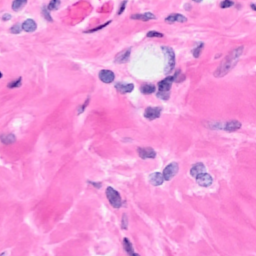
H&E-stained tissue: Breast